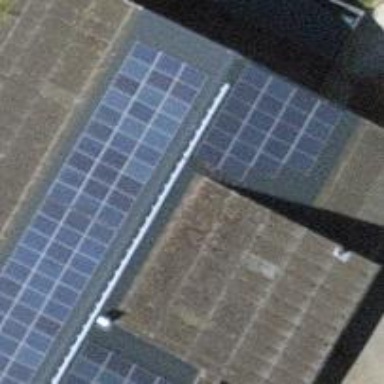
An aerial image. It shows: Solar power generator with photovoltaic panels.